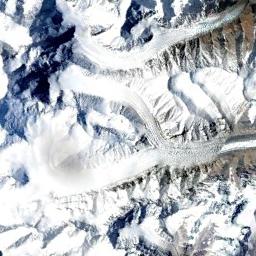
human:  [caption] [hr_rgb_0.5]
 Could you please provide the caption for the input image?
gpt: The snowberg is covered with glaciers and some U-shaped valleys are in the snowberg .

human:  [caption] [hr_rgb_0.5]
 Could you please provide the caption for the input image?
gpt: The snowberg is covered with snow .

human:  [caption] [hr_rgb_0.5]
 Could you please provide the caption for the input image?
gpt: A snow-covered mountain covered in large areas .

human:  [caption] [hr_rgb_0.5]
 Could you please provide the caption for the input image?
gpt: The snow berg is consist of bare land and white snow .

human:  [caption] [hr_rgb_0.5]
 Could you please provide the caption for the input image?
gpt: There are full of snow on the snowberg .